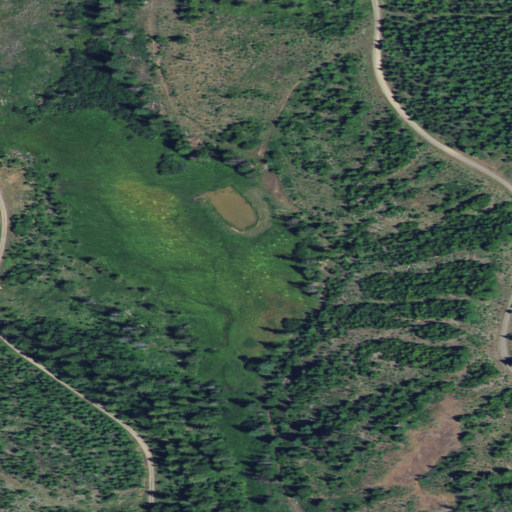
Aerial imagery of plain(s) in Idaho named Shake Meadow containing shrub, evergreen forest, woody wetlands, herbaceous wetlands, and pasture